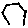
Label: hexagon